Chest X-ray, PA view. Patient: 49 years old, sex F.
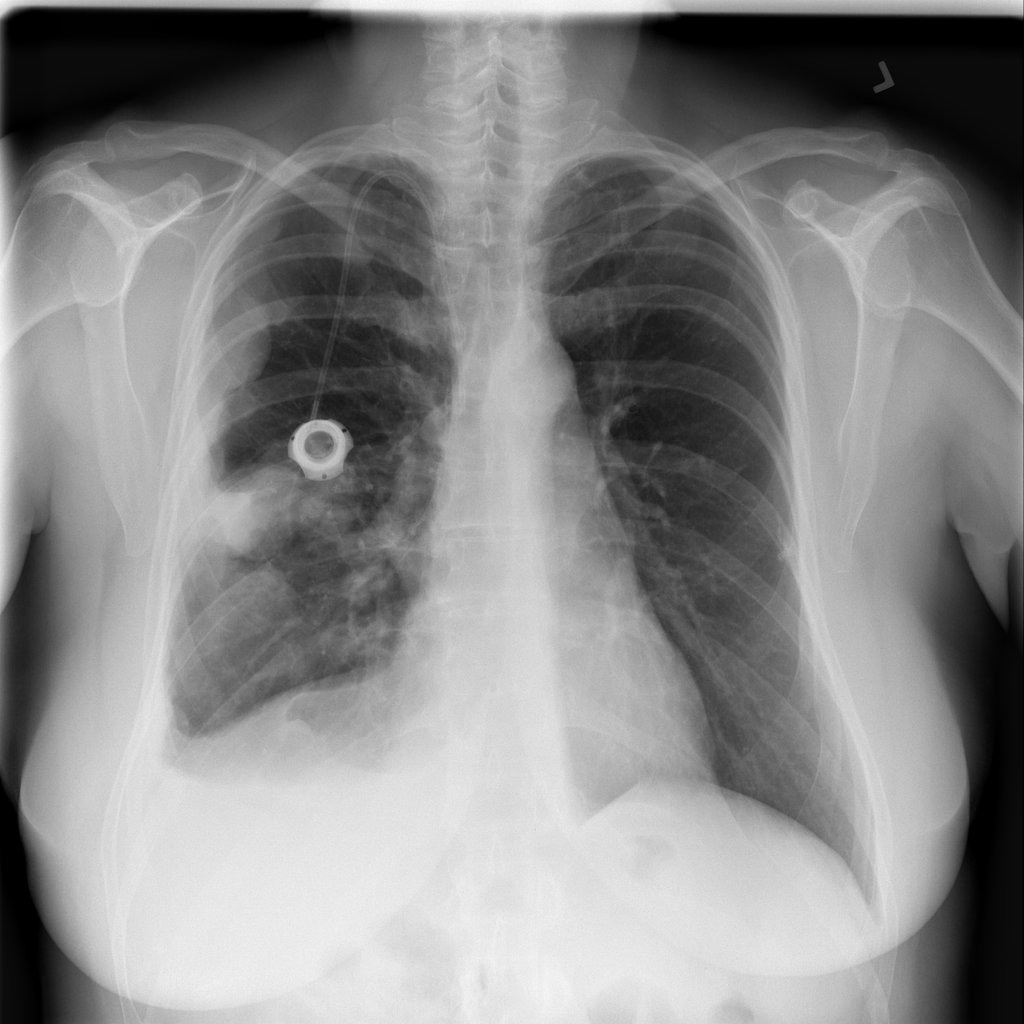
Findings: Effusion, Mass